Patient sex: F
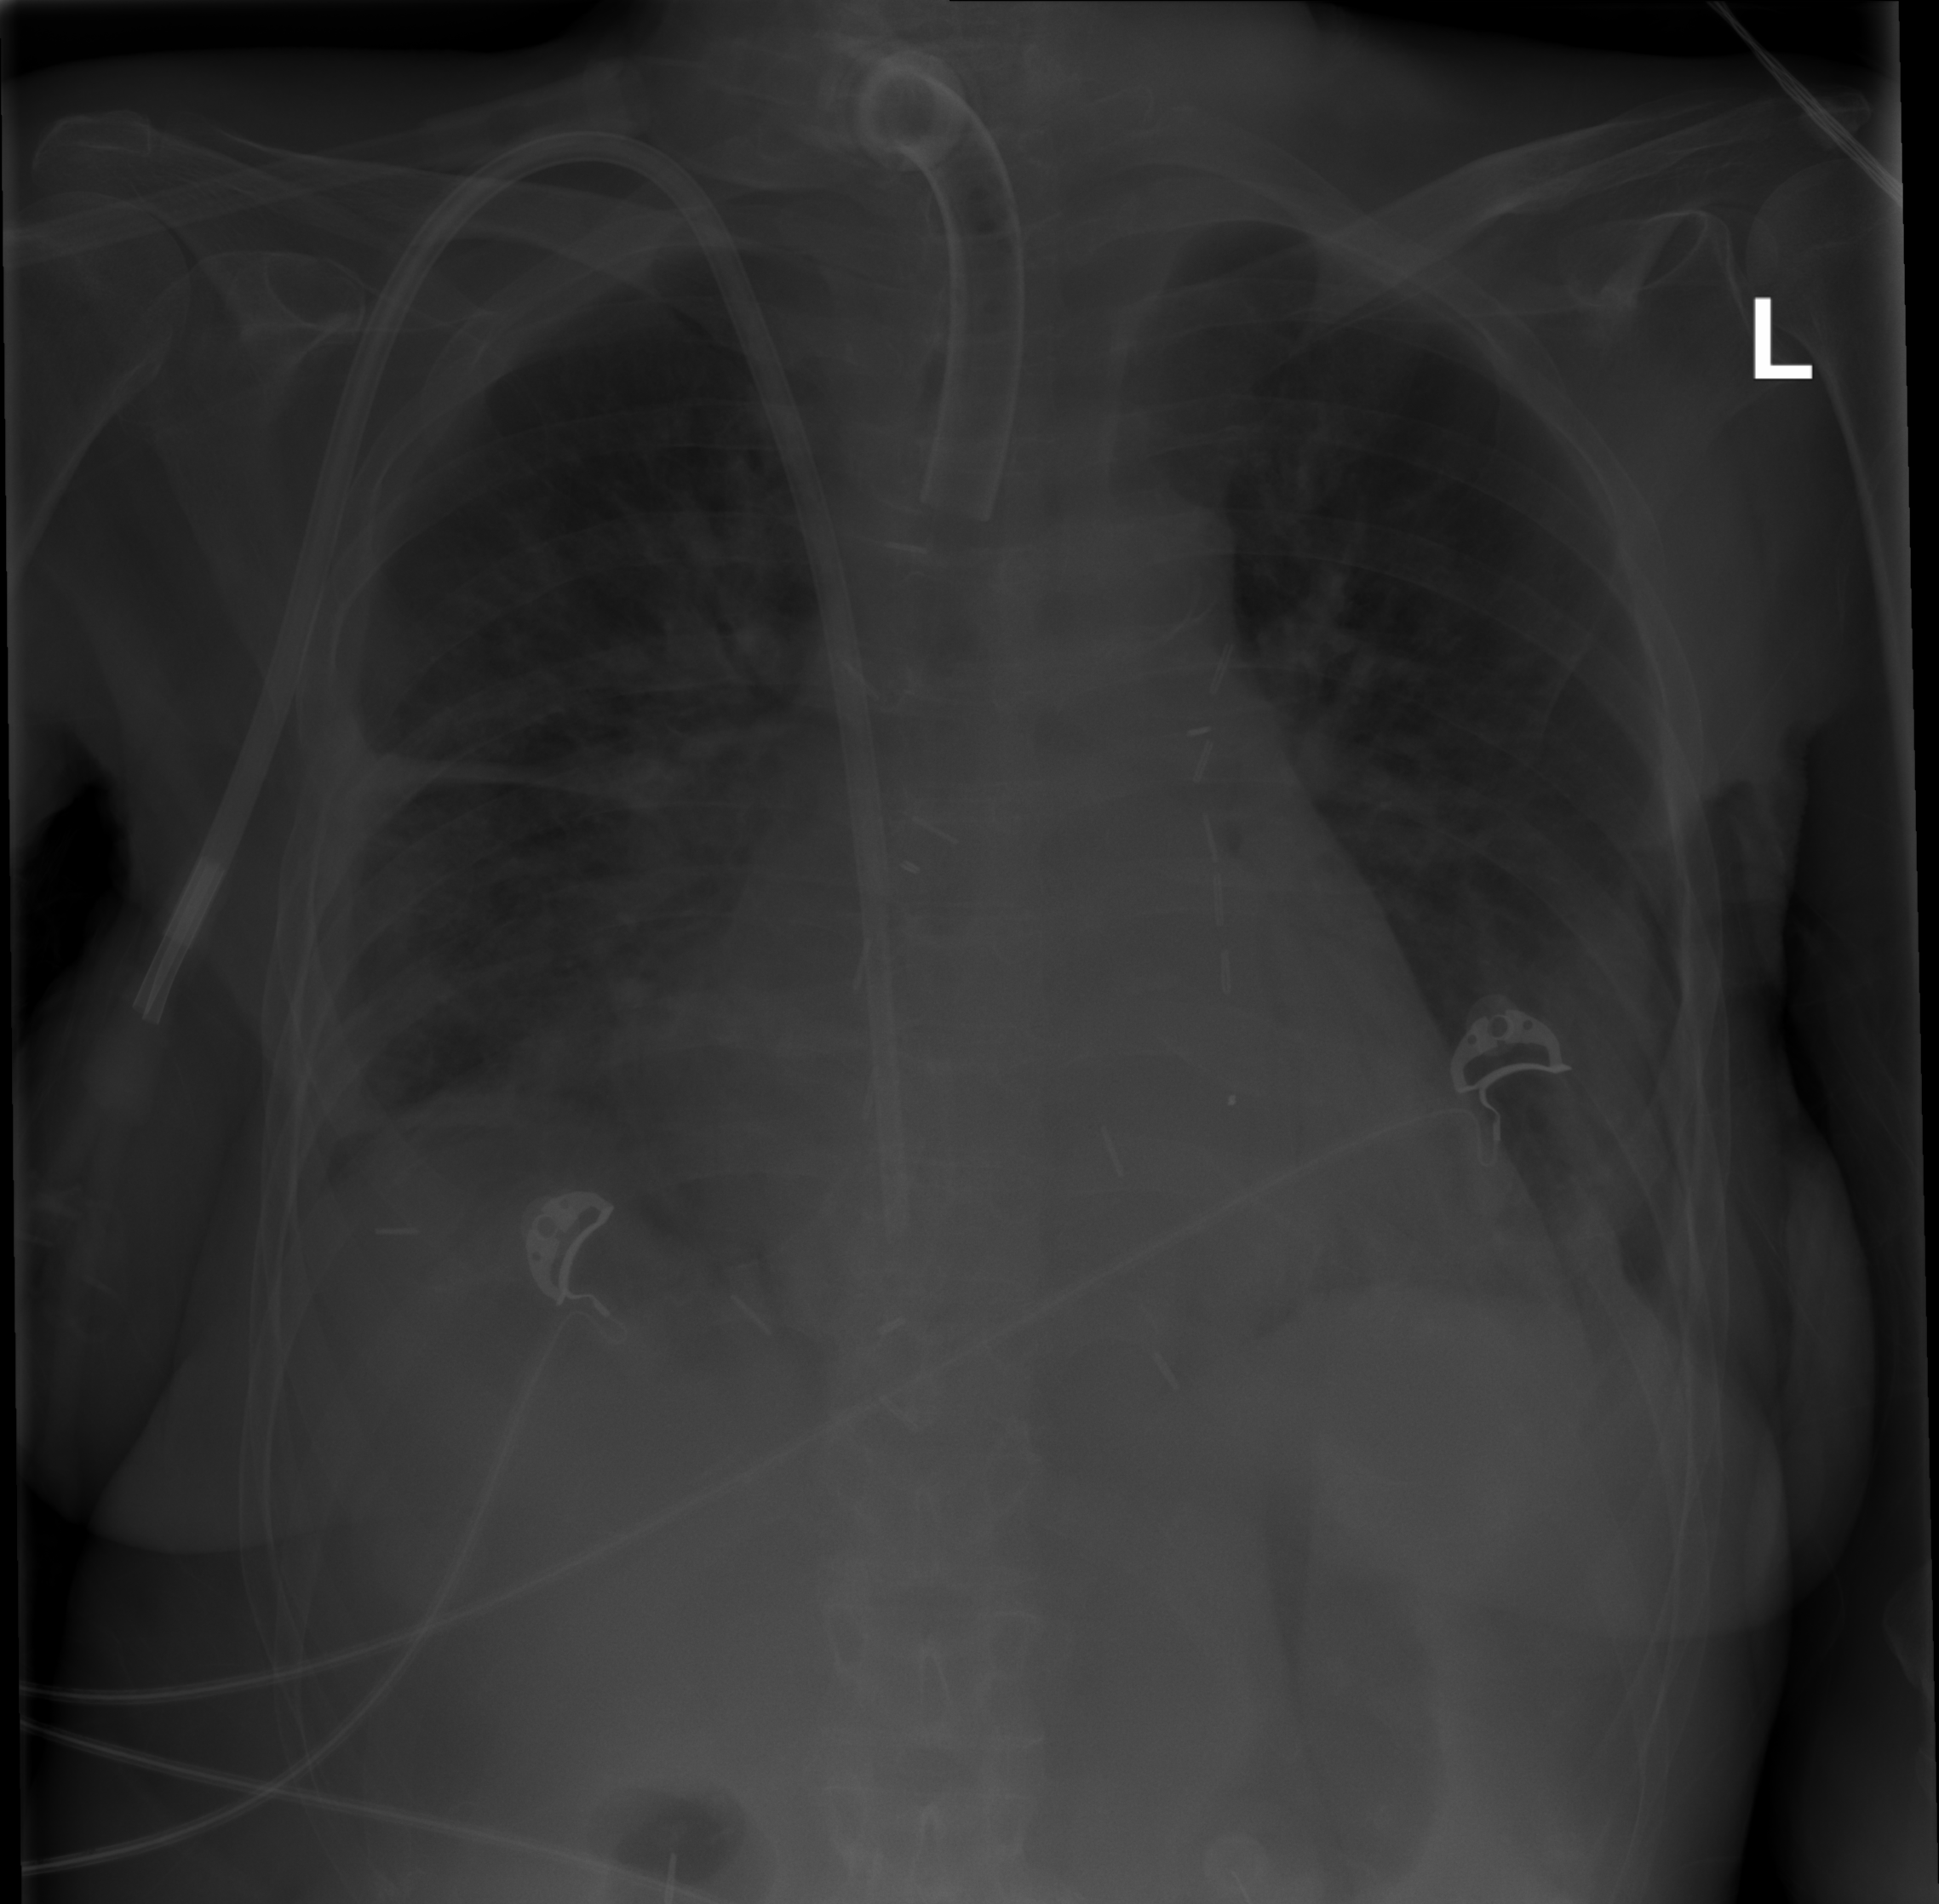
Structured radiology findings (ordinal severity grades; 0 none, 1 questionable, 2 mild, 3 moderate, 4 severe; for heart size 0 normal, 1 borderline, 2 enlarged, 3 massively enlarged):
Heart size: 2
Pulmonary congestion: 2
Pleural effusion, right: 2
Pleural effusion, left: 2
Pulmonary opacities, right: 3
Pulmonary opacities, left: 2
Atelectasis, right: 3
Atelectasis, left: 2